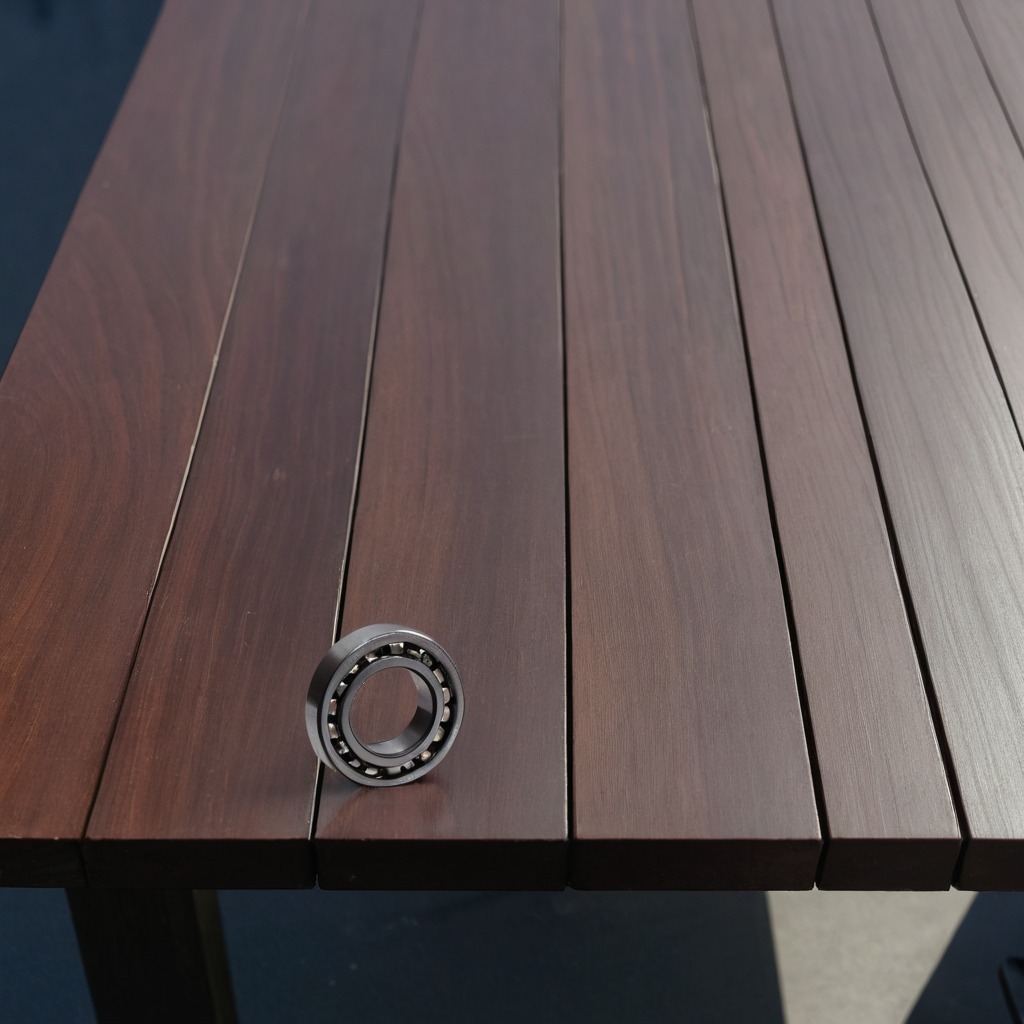
A metal ball bearing is lying on the workbench.